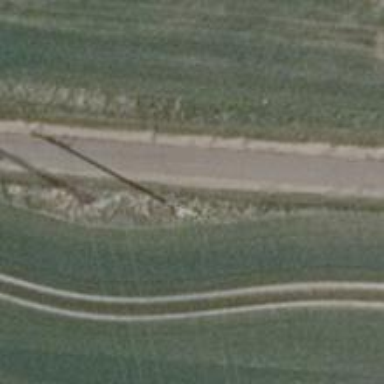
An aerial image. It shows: Power pole.